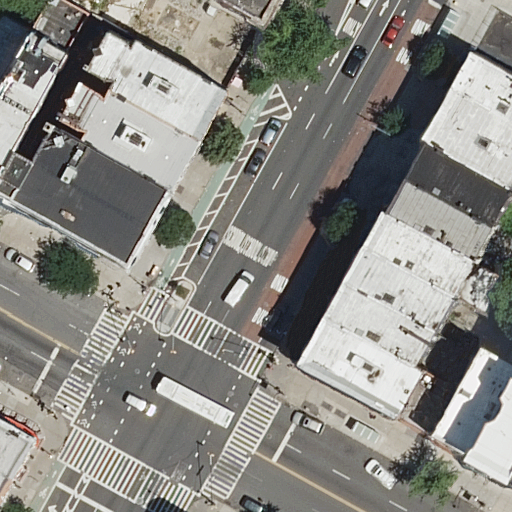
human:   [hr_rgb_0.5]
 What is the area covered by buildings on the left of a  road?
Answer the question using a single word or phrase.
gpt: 1419m2

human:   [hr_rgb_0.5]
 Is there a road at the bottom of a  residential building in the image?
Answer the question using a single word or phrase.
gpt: yes

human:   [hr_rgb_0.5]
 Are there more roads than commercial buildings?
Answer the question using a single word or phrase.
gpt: yes

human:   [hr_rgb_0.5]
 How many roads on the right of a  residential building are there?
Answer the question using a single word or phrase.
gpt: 6

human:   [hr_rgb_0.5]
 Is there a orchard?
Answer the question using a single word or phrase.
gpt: no

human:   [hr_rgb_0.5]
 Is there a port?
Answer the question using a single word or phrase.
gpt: no

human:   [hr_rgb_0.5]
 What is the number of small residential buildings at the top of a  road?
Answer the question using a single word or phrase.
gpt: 2

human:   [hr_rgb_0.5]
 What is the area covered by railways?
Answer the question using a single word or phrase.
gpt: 0m2

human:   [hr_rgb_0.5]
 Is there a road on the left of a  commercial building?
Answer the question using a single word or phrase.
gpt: no

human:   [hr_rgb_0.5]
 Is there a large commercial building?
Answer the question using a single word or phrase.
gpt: no

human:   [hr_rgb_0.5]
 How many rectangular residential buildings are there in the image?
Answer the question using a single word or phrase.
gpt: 14

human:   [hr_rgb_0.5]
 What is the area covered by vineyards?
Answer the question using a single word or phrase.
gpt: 0m2

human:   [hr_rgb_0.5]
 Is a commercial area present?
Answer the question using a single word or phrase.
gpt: no

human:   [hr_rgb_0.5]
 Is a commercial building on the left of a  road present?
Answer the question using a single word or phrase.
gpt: no

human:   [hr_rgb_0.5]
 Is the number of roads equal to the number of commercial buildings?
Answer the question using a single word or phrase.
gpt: no

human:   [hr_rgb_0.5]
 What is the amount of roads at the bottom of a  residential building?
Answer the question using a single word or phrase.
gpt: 4

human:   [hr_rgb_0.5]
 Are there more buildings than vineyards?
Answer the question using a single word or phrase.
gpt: yes

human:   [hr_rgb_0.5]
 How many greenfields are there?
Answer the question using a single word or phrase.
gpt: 0

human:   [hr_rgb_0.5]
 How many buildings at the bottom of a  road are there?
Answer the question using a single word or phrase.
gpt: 15

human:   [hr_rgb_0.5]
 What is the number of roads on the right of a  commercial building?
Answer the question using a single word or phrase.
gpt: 0

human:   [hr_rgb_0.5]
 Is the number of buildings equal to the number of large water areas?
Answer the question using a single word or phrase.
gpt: no

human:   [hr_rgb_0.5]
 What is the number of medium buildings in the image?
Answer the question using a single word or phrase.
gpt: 13

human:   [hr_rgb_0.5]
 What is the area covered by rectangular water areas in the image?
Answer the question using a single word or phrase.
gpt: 0m2

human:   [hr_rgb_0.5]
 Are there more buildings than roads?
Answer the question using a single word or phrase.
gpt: yes

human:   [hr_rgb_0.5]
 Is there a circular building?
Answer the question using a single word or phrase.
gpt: no

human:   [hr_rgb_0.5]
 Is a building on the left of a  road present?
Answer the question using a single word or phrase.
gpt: yes

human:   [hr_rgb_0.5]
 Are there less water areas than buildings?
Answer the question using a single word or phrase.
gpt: yes

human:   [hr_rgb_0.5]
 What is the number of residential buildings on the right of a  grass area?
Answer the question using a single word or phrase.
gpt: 0

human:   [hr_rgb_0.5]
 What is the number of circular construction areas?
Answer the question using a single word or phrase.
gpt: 0

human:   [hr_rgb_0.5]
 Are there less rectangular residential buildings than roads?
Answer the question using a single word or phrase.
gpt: no

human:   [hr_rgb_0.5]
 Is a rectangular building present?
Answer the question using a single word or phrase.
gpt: yes

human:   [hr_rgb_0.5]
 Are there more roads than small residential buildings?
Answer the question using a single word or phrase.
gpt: no

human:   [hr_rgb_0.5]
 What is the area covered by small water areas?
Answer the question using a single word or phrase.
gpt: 0m2

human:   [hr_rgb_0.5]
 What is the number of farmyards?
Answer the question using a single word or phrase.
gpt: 0

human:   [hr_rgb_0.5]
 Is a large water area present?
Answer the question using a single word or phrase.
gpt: no

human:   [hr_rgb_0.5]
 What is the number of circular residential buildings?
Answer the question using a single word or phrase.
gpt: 0